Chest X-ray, PA view. Patient: 56 years old, sex F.
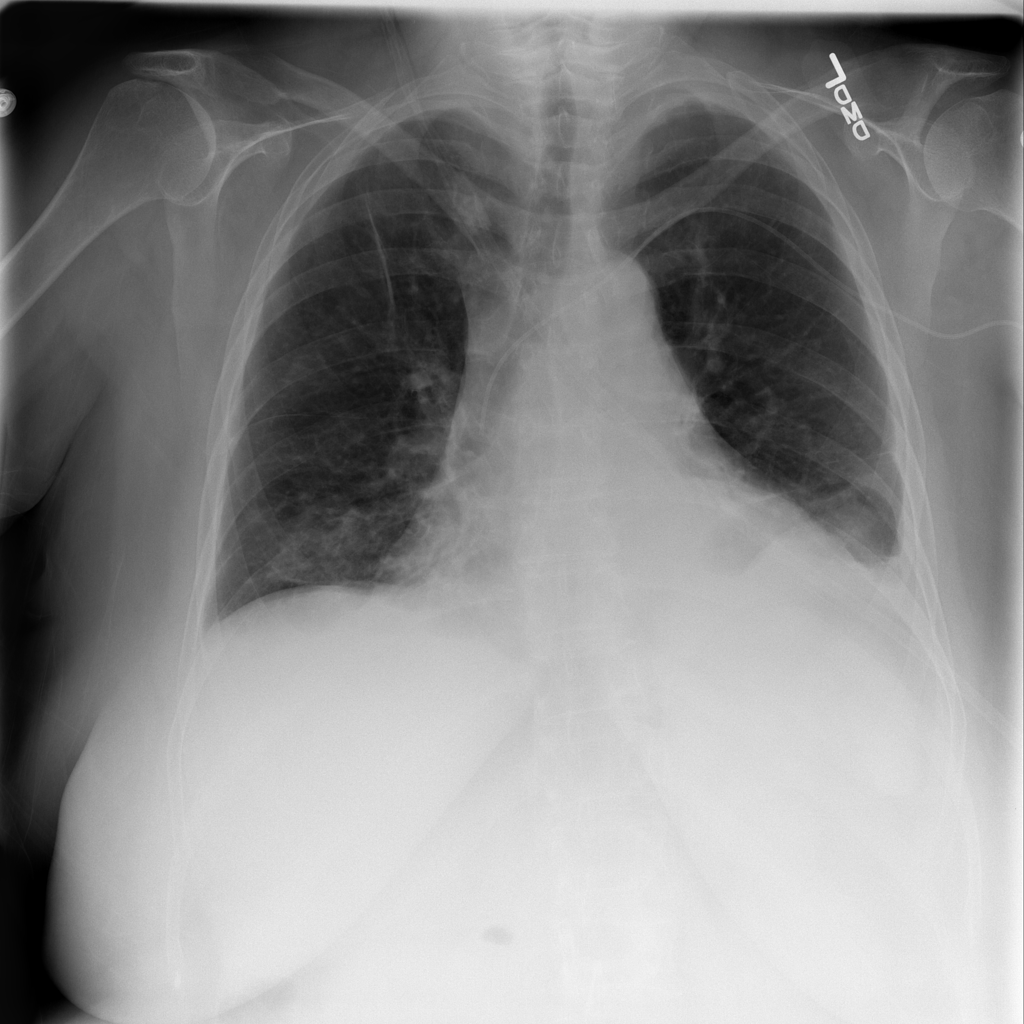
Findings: Atelectasis, Effusion